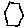
Label: hexagon